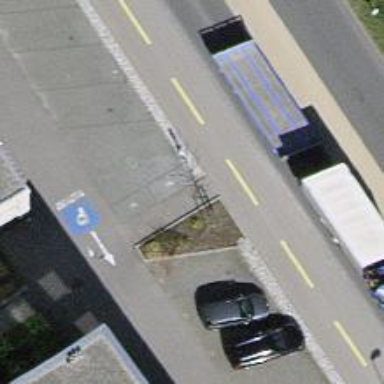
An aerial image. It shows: Charging station.